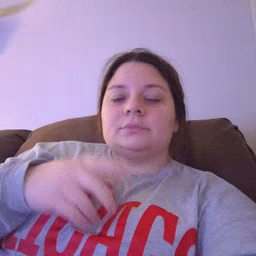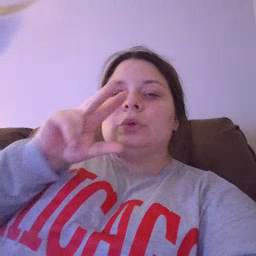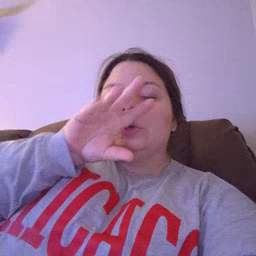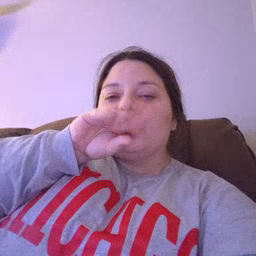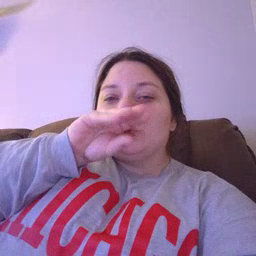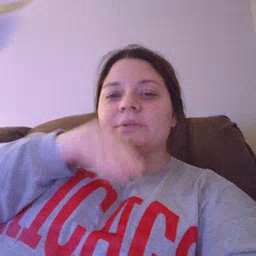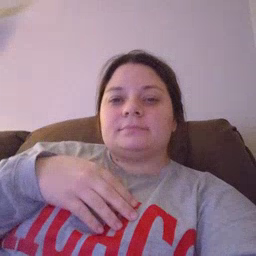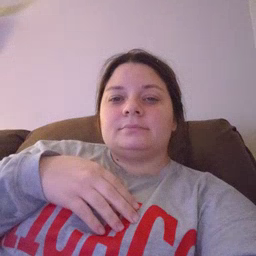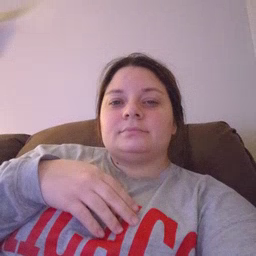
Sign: goose